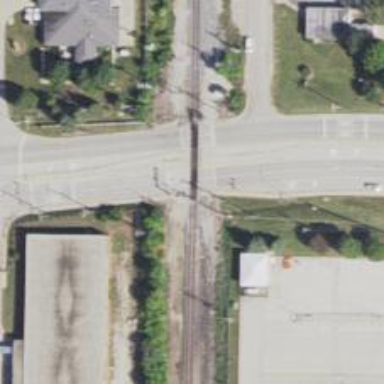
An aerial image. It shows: Crossing for the railway.